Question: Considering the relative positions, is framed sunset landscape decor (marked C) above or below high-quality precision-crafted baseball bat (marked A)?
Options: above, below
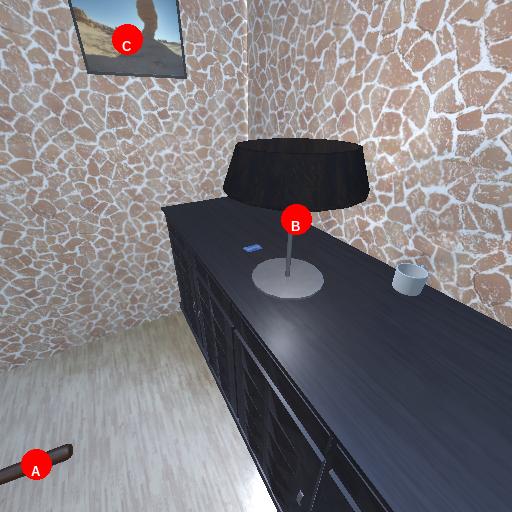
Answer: above